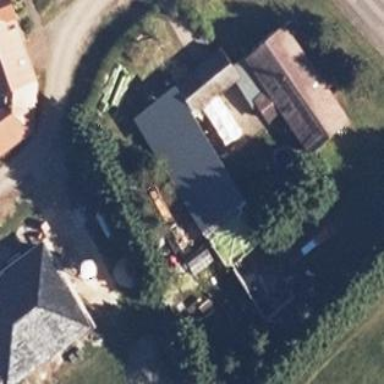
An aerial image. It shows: Simple and straightforward house.